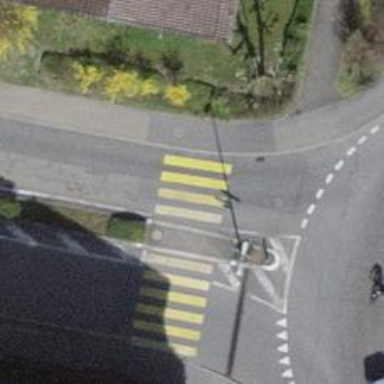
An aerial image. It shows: Uncontrolled zebra crossing with zebra markings.